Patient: sex F, age 73
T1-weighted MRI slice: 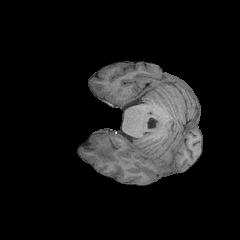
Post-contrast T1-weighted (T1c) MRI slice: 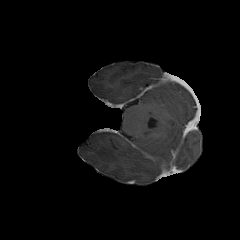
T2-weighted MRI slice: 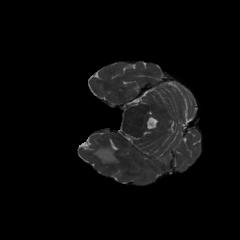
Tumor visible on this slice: yes
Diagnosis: Glioblastoma, IDH-wildtype
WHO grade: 4